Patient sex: M
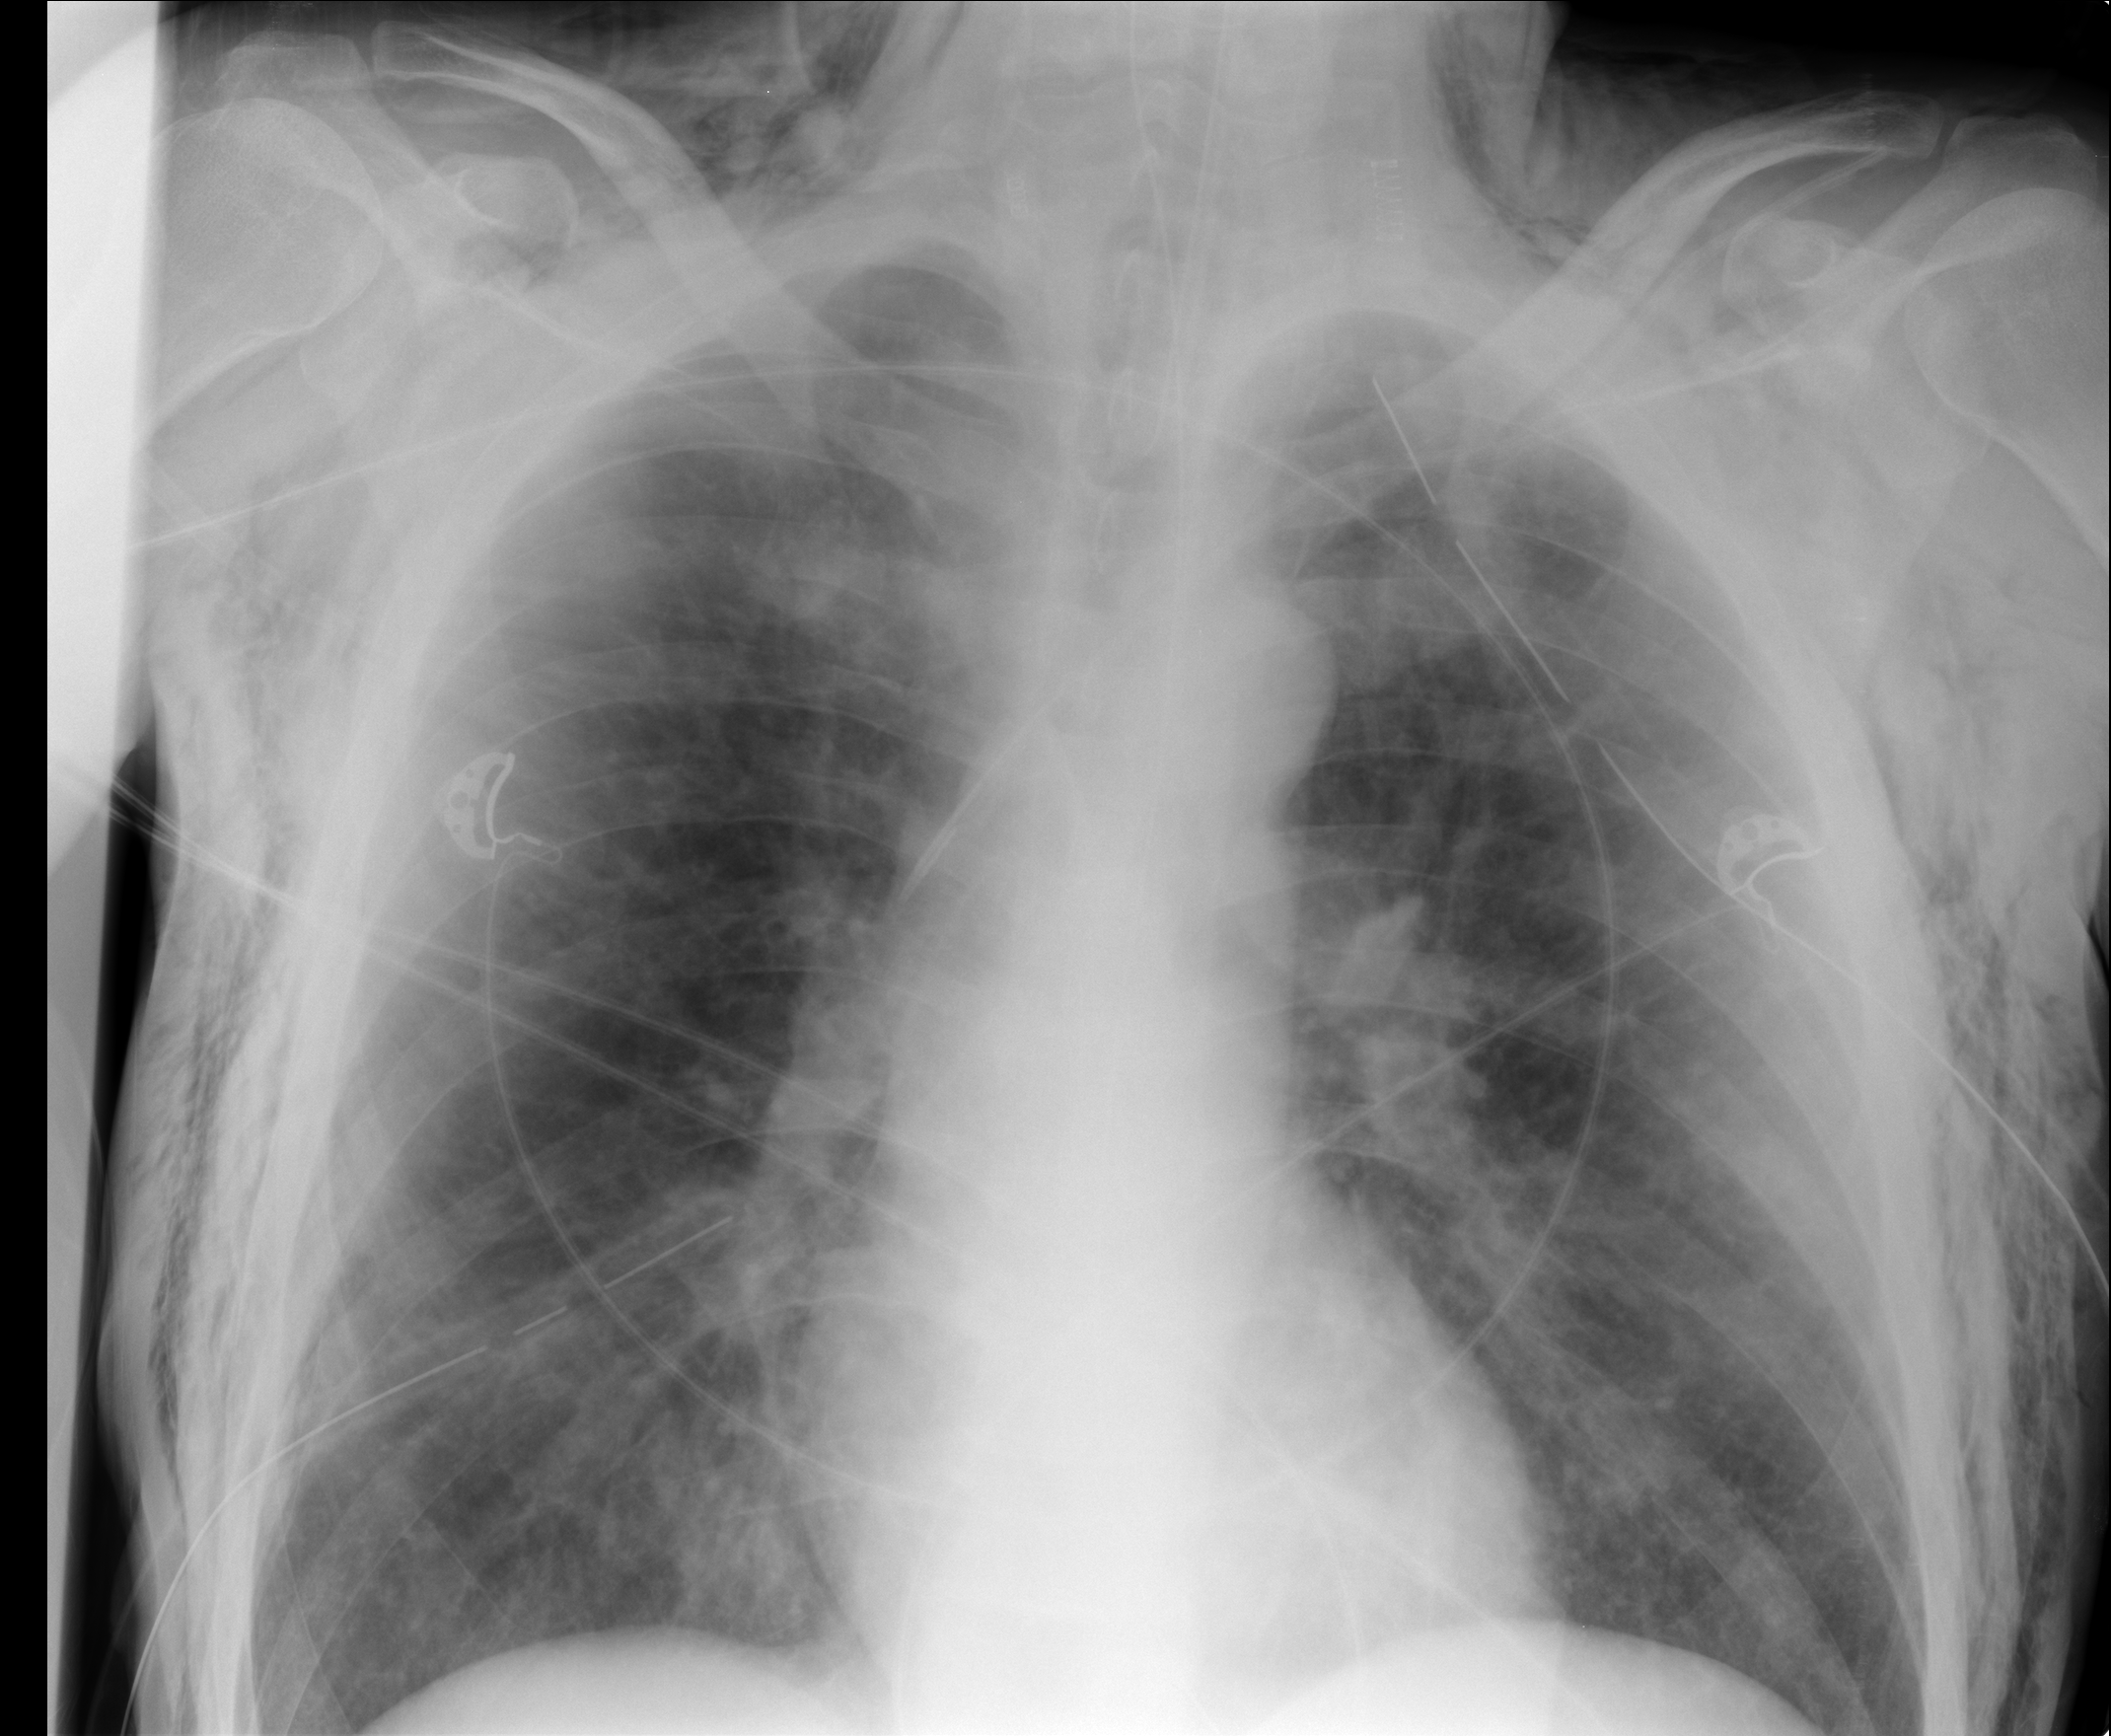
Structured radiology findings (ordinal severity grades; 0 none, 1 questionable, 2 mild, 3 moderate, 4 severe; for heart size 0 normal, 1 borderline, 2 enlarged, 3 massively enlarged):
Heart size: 0
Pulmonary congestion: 2
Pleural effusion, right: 0
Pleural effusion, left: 0
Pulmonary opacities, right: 2
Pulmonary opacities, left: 2
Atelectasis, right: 3
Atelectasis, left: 3